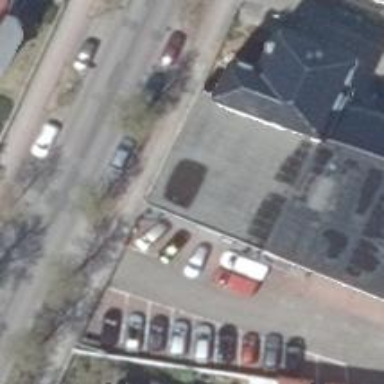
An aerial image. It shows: Car shop.